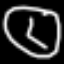
Label: clock